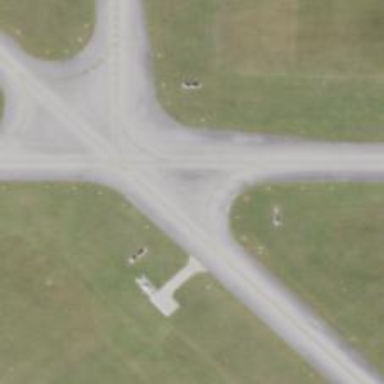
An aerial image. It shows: Image of taxiway at airport.